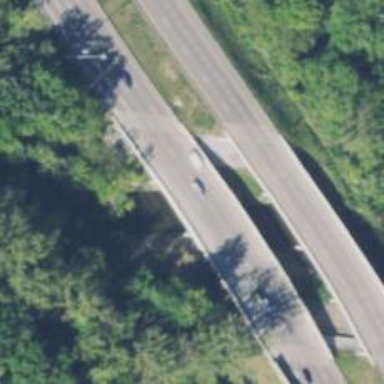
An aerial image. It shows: Motorway bridge.